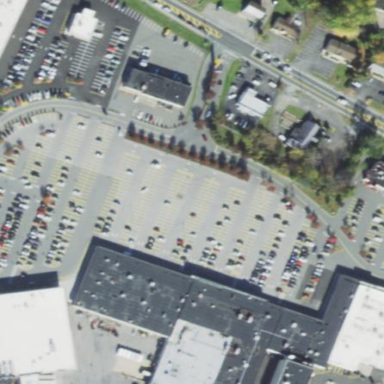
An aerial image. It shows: Retail area with mall.